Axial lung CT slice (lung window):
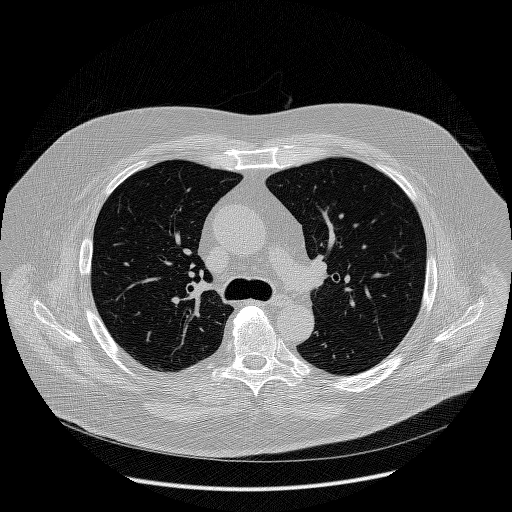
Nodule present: no